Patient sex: M
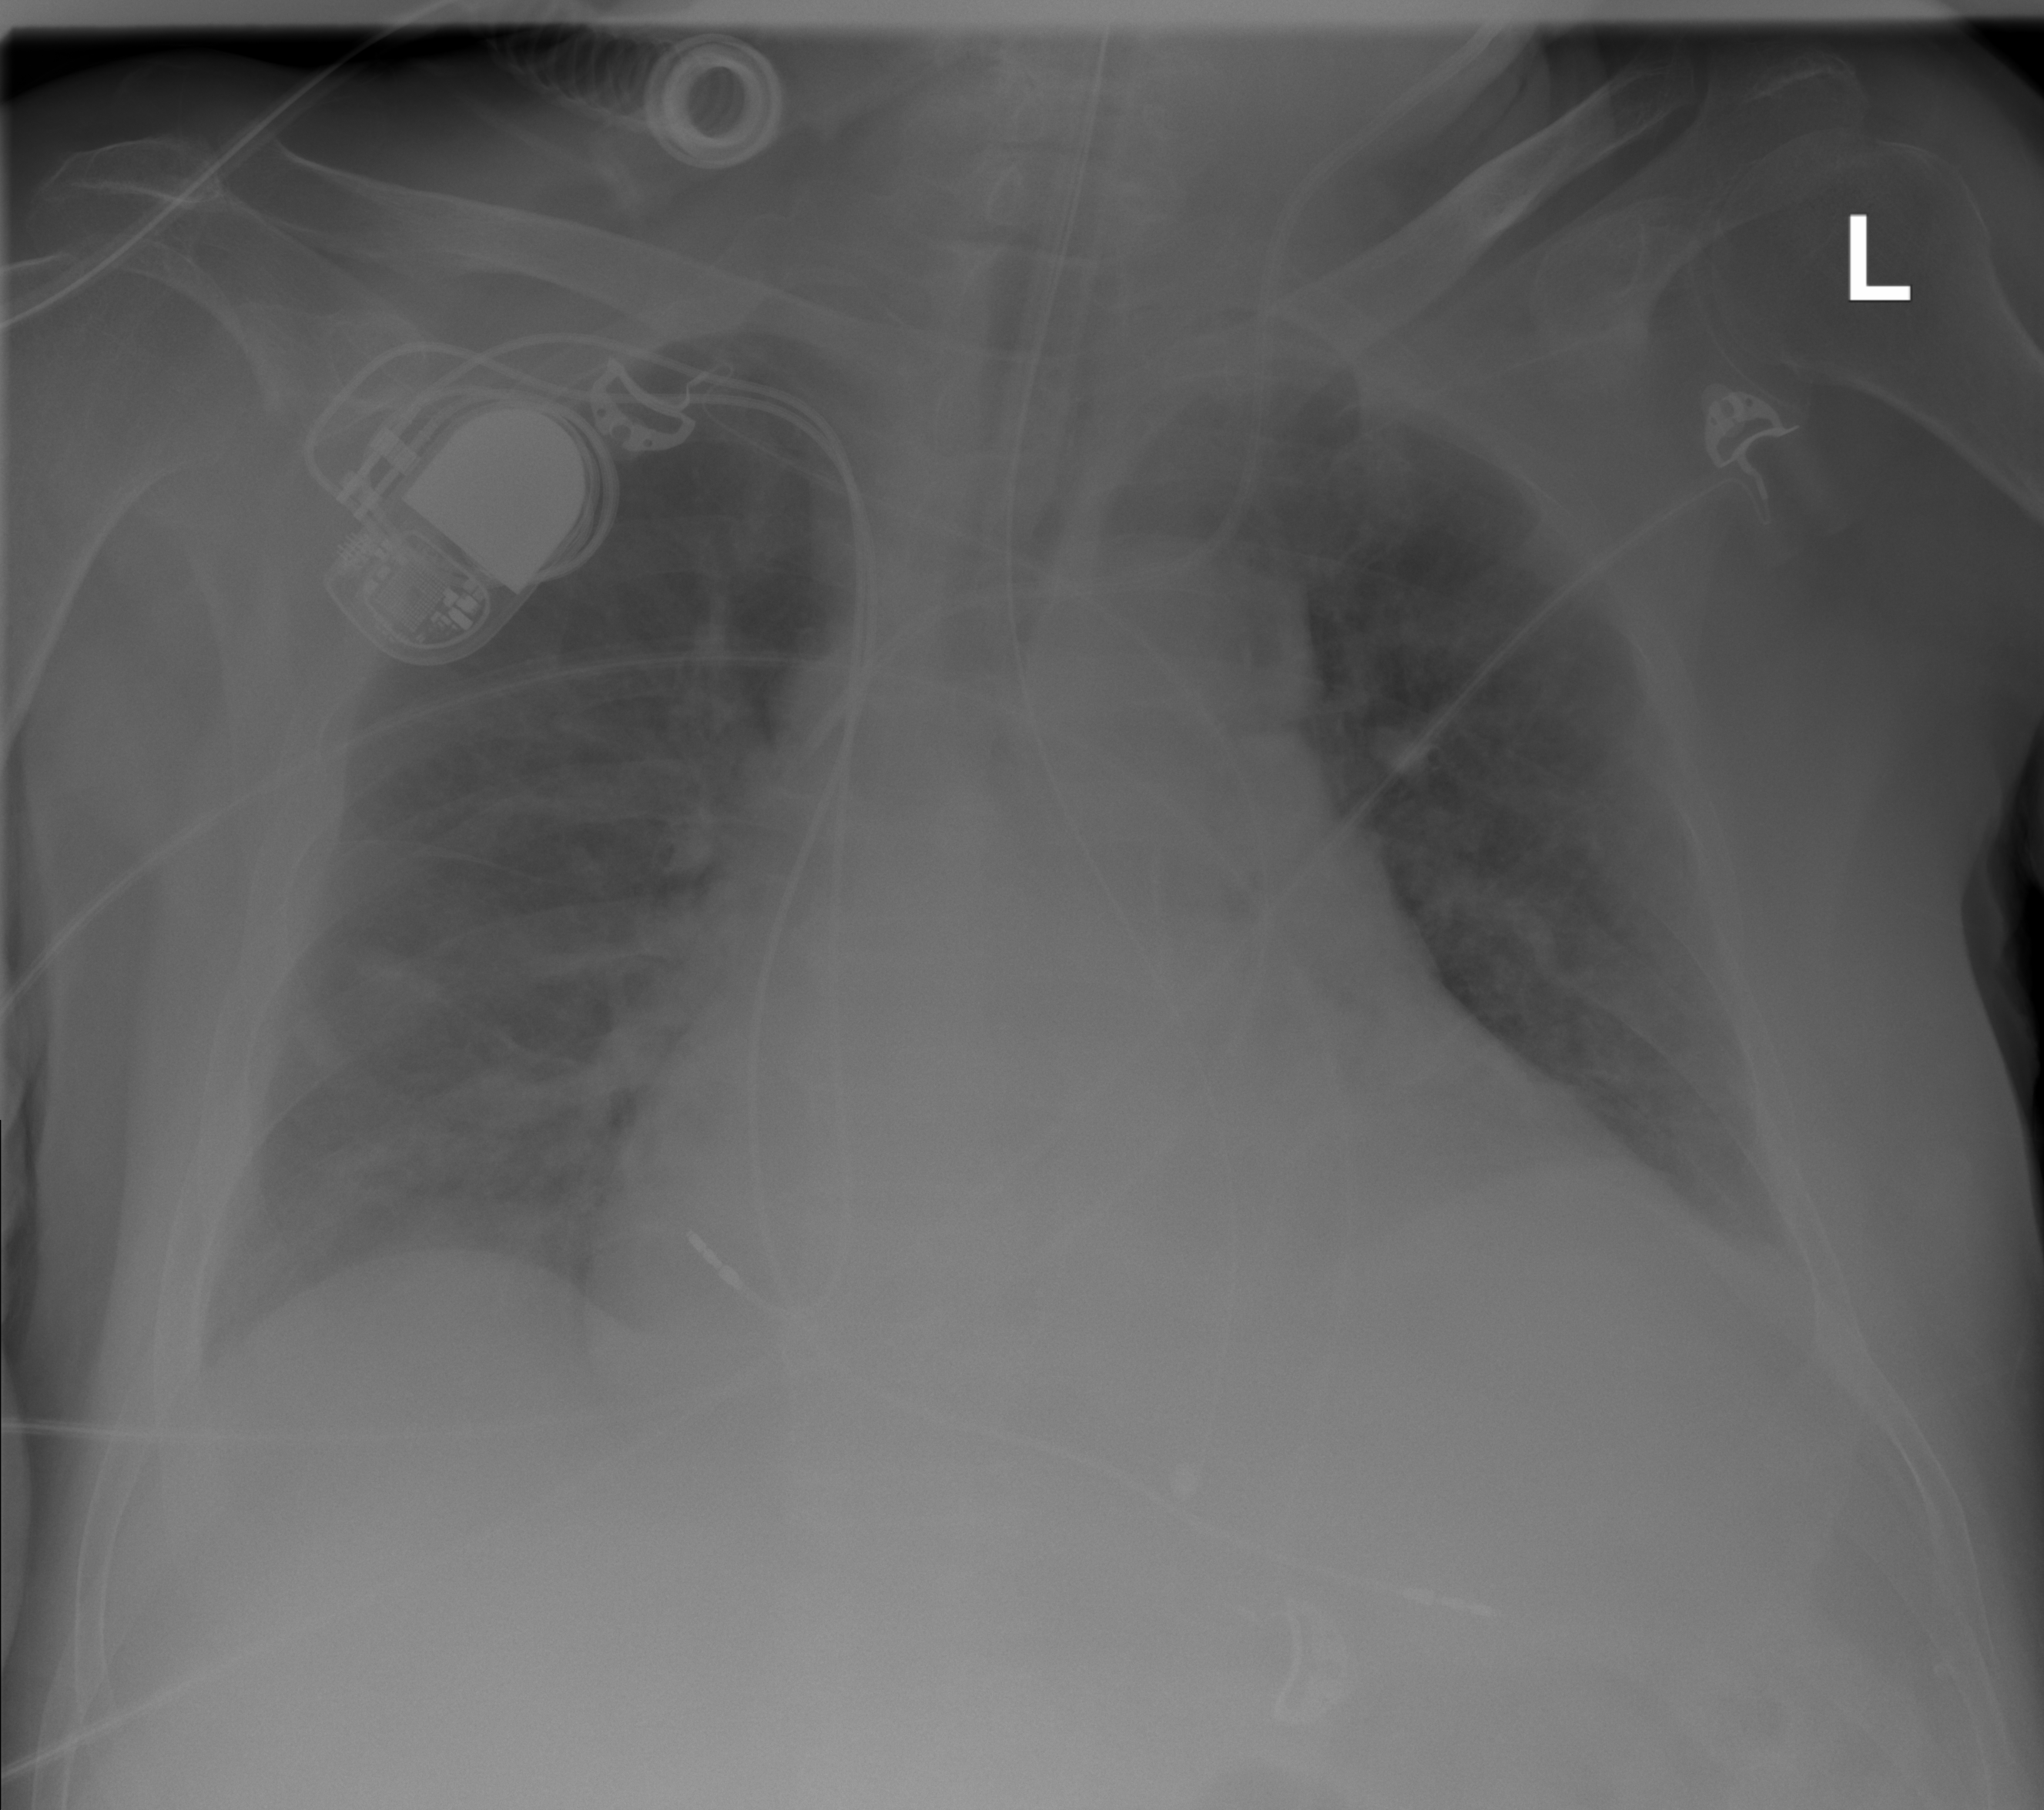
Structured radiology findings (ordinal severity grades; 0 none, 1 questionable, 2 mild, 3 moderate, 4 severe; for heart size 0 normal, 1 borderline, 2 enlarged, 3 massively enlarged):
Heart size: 3
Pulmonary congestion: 0
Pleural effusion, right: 0
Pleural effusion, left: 0
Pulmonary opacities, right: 2
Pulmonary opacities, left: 0
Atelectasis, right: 2
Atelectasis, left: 2